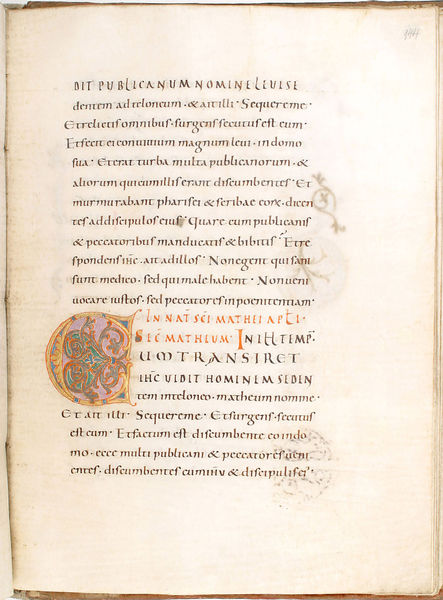
Titel: Gerocodex, Perikopenbuch
Institution: Darmstadt, Hessische Landesbibliothek
Schlagwörter: hand, grün, schwarz, zeichen, rot, ornament, alt, bibel, bild, gold, blatt, ranken, schrift, papier, farbe, inschrift, floral, buch, druck, schwarz weiss, seite, illustration, text, buchstabe, buchstaben, initiale, stempel, kopie, rom, ranke, buchseite, pergament, schnörkel, schreiben, antik, mittelalter, zeilen, schriftstück, abdruck, handschrift, wort, römisch, palimpsest, zeile, latein, beschriftet, lateinisch, wörter, wasserzeichen, initial, apostel, buchmalerei, majuskel, altertum, matthäus, minuskel, abdrücke, herzförmig, handschrft, lateinische sprache, alterum, c, beschrieben, 1300, 141, initale, farbige initiale, buchsstaben, buchmlerei